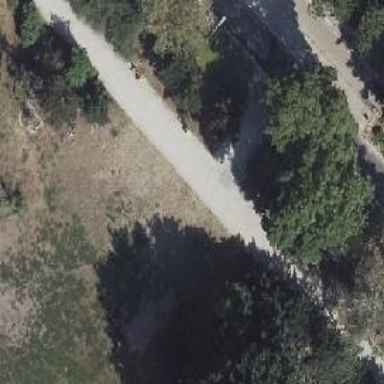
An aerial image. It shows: Compacted footway.